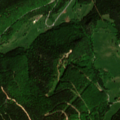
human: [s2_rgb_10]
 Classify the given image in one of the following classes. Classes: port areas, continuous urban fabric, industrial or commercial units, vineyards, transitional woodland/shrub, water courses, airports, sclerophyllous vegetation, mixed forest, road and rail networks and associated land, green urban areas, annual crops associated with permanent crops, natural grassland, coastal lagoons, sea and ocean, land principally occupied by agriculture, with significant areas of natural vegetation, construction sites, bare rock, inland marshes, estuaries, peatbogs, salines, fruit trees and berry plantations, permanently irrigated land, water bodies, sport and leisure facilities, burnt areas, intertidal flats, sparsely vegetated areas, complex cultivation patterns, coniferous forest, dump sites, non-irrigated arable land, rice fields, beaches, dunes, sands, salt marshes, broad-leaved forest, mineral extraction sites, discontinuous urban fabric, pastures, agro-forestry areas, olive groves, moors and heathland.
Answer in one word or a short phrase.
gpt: pastures, coniferous forest, mixed forest